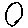
Label: circle